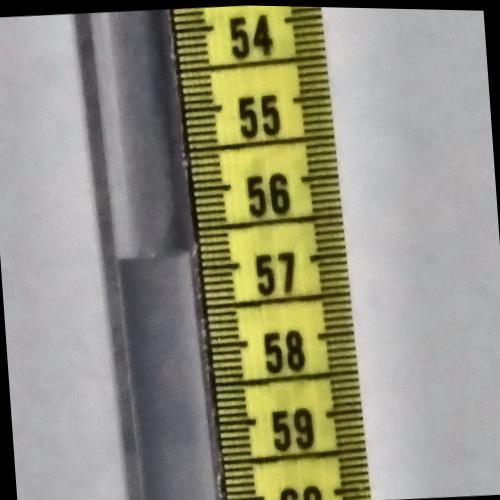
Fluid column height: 56.8 cm